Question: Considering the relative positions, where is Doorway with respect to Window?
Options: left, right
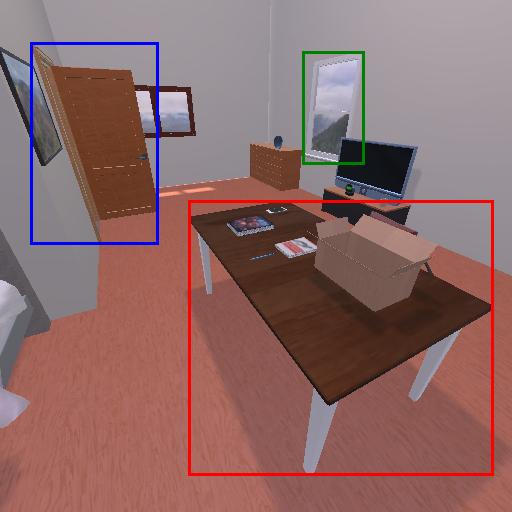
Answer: left